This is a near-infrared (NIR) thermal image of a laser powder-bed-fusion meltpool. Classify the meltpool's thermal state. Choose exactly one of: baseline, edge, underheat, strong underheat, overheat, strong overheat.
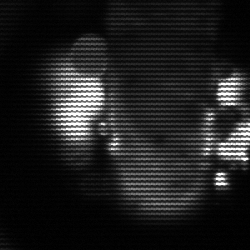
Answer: strong underheat